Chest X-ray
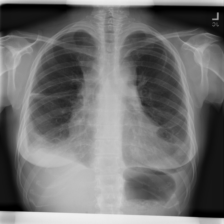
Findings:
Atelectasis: negative
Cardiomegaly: negative
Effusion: positive
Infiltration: negative
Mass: negative
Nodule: negative
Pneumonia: negative
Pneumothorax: negative
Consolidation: negative
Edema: negative
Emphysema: negative
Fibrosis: negative
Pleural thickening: negative
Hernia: negative